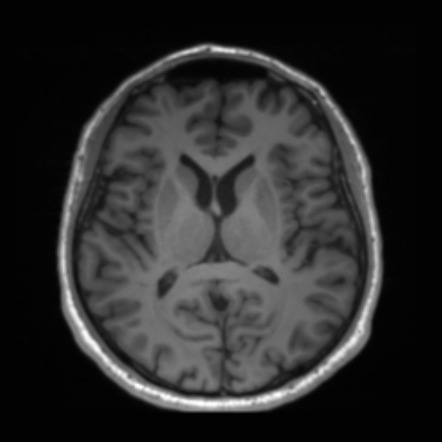
Label: notumor